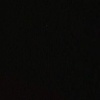
Label: space